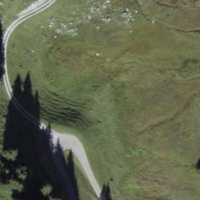
EUNIS habitat code: 23
Species observed at this site:
Roeseliana roeselii
Omocestus viridulus
Stauroderus scalaris
Euthystira brachyptera